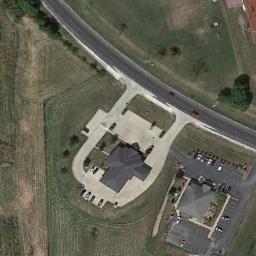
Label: sparse_residential